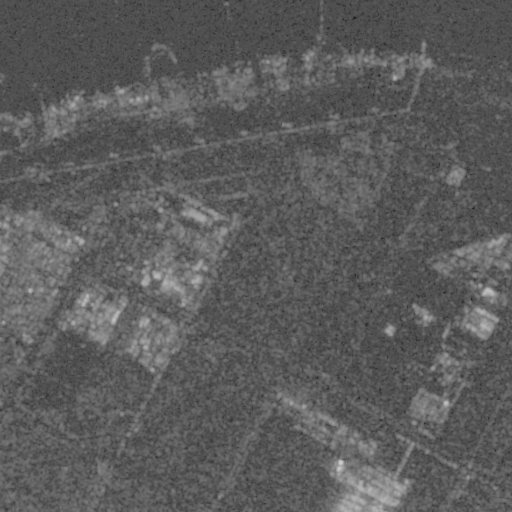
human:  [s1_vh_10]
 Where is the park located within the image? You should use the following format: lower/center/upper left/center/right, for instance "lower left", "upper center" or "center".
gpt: The park is located in the center left of the image.
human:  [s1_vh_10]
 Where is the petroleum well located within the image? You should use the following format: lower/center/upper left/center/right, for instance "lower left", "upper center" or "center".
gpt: The petroleum well is located in the upper right of the image.
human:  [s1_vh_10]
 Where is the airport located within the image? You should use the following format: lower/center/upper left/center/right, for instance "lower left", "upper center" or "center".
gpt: There is no airport in the image.

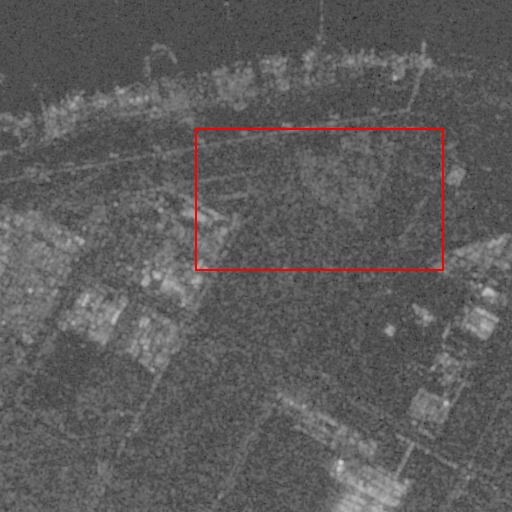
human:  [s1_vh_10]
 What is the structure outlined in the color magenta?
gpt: There is no magenta outline.
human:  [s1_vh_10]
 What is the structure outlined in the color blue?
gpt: There is no structure outlined in blue.